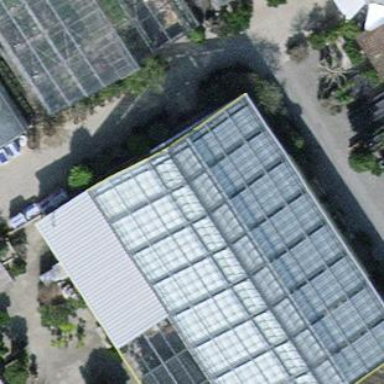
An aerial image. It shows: Greenhouse used for horticulture.